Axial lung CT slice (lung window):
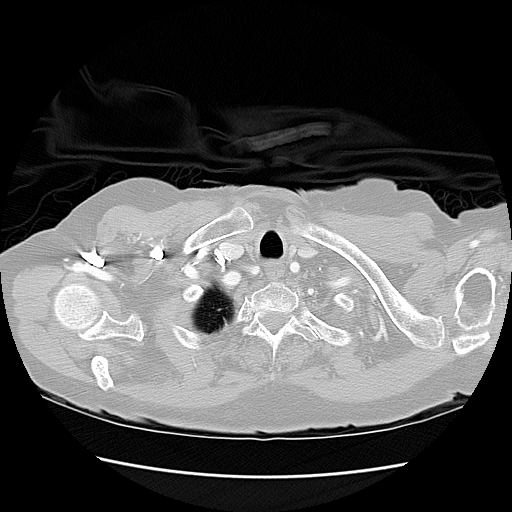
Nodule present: no